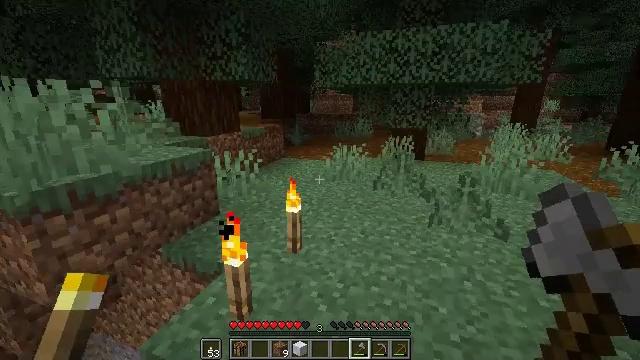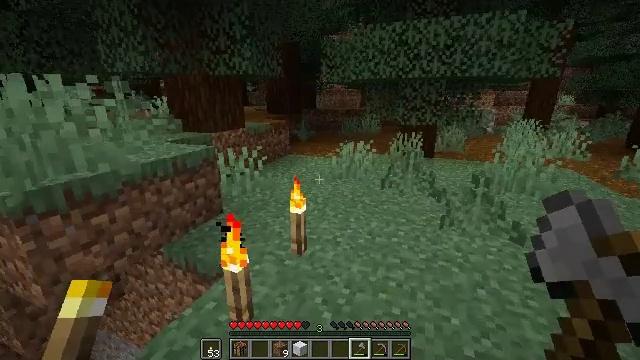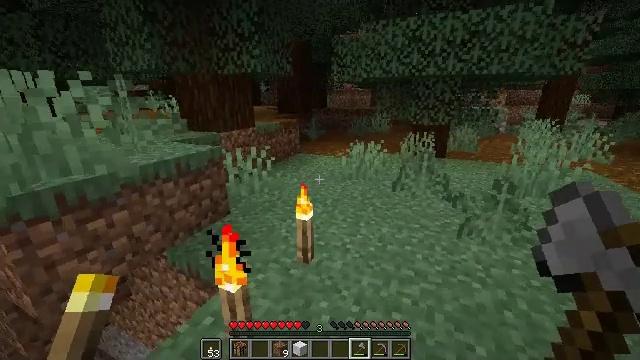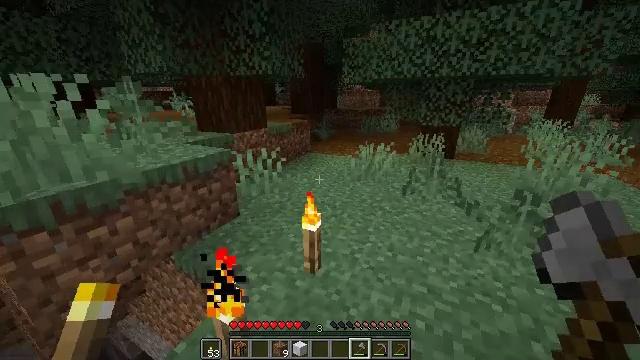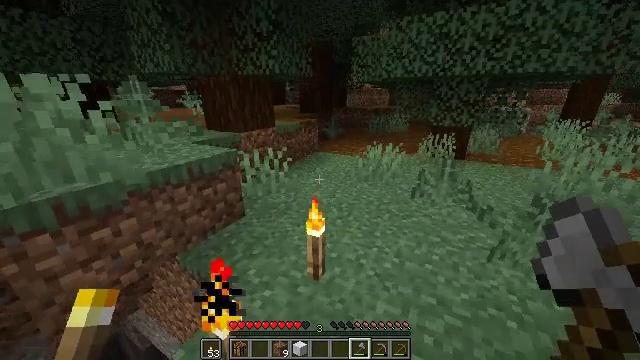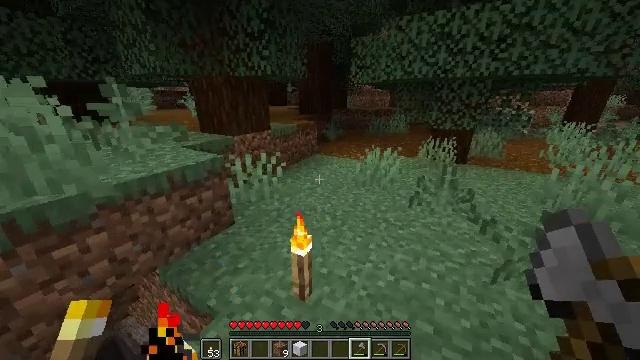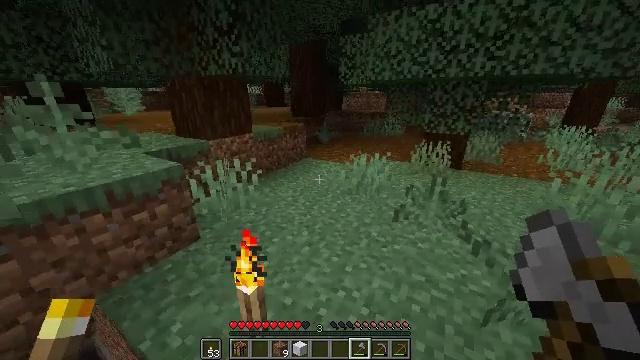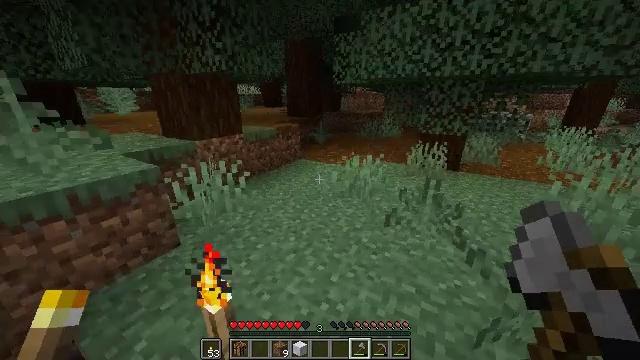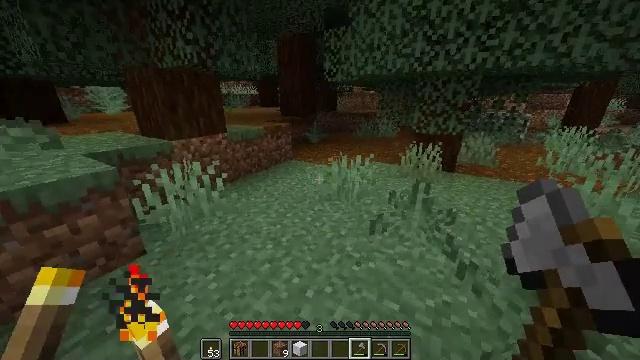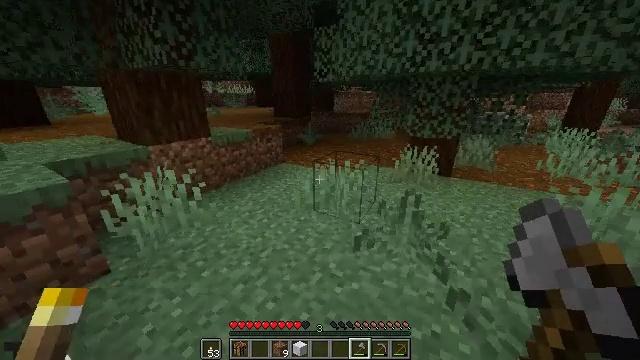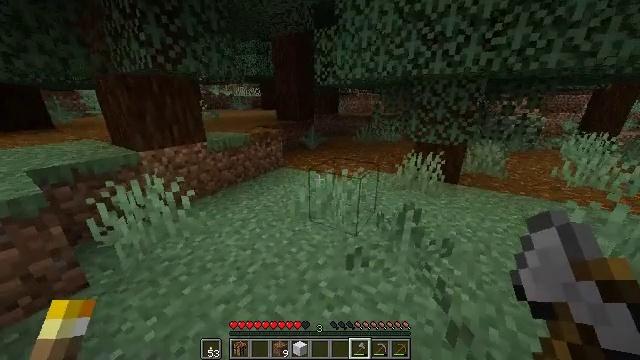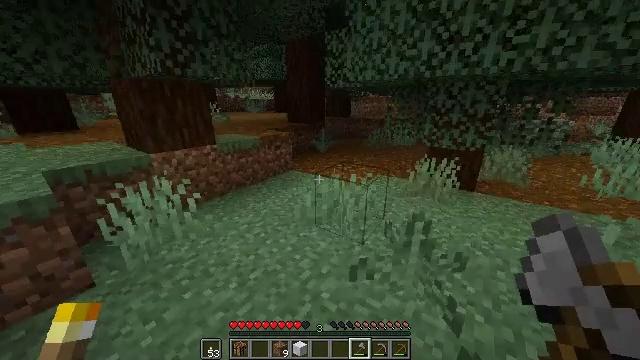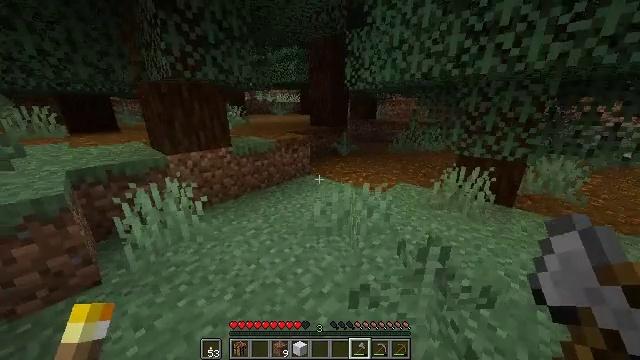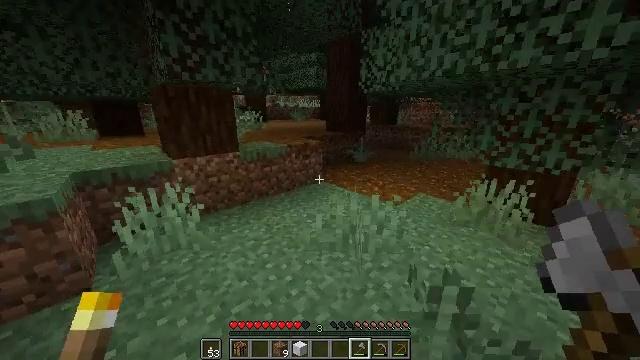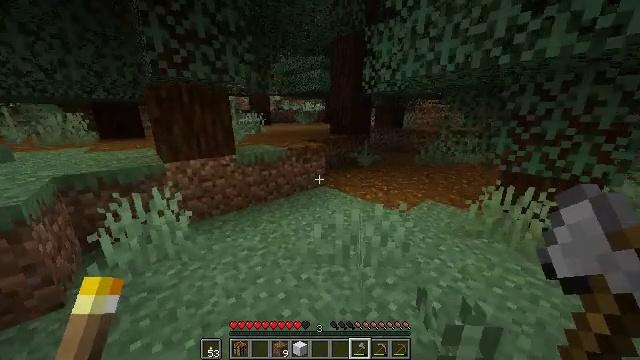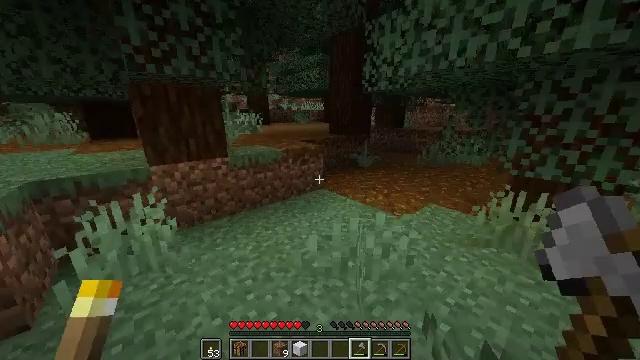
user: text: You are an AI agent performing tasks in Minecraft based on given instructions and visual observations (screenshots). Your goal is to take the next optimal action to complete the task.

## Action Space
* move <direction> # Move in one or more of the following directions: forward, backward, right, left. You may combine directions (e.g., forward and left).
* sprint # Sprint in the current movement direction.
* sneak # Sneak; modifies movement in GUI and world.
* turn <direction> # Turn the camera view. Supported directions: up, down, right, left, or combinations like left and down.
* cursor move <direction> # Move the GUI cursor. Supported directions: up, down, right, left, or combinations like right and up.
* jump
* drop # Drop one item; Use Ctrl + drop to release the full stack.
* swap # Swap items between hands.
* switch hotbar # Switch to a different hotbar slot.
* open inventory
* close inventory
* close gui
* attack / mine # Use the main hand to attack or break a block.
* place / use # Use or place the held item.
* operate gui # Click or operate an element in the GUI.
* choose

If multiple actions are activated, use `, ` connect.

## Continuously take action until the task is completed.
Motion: motion action
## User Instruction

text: Attack the ground to gather sand.
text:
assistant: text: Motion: move forward, sprint, turn left
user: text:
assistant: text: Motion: move forward, sprint, turn left
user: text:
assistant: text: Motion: move forward, sprint, turn left and down
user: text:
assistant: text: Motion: move forward and move right, sprint, turn left
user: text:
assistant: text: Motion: move forward and move right, sprint
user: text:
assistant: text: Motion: move forward and move right, sprint
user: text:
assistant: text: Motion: move forward and move right, sprint
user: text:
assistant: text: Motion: move forward and move right, sprint
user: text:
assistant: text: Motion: move forward and move right, sprint
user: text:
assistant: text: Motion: move forward and move right, sprint, turn left
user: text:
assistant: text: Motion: move forward and move right, sprint, turn left
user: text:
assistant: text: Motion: move forward and move right, sprint, turn left
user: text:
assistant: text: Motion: move forward, sprint, turn left and up
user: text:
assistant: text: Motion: move forward, sprint, turn left
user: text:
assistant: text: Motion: move forward, sprint
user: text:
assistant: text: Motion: move forward, sprint
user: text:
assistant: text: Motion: move forward, sprint
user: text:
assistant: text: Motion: move forward, sprint
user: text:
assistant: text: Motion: move forward, sprint
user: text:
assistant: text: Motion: move forward, sprint
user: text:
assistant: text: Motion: move forward, sprint
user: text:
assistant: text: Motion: move forward, sprint
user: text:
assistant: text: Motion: move forward, sprint
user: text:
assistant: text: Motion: move forward and move right, sprint
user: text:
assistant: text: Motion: move forward and move right, sprint
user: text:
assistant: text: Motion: move forward and move right, sprint
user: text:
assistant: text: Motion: move forward and move right, sprint, turn left
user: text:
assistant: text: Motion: move forward and move right, sprint, turn left and up
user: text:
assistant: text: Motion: move forward and move right, sprint, turn left and up
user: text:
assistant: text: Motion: move forward and move right, sprint, turn left and up